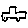
Label: car